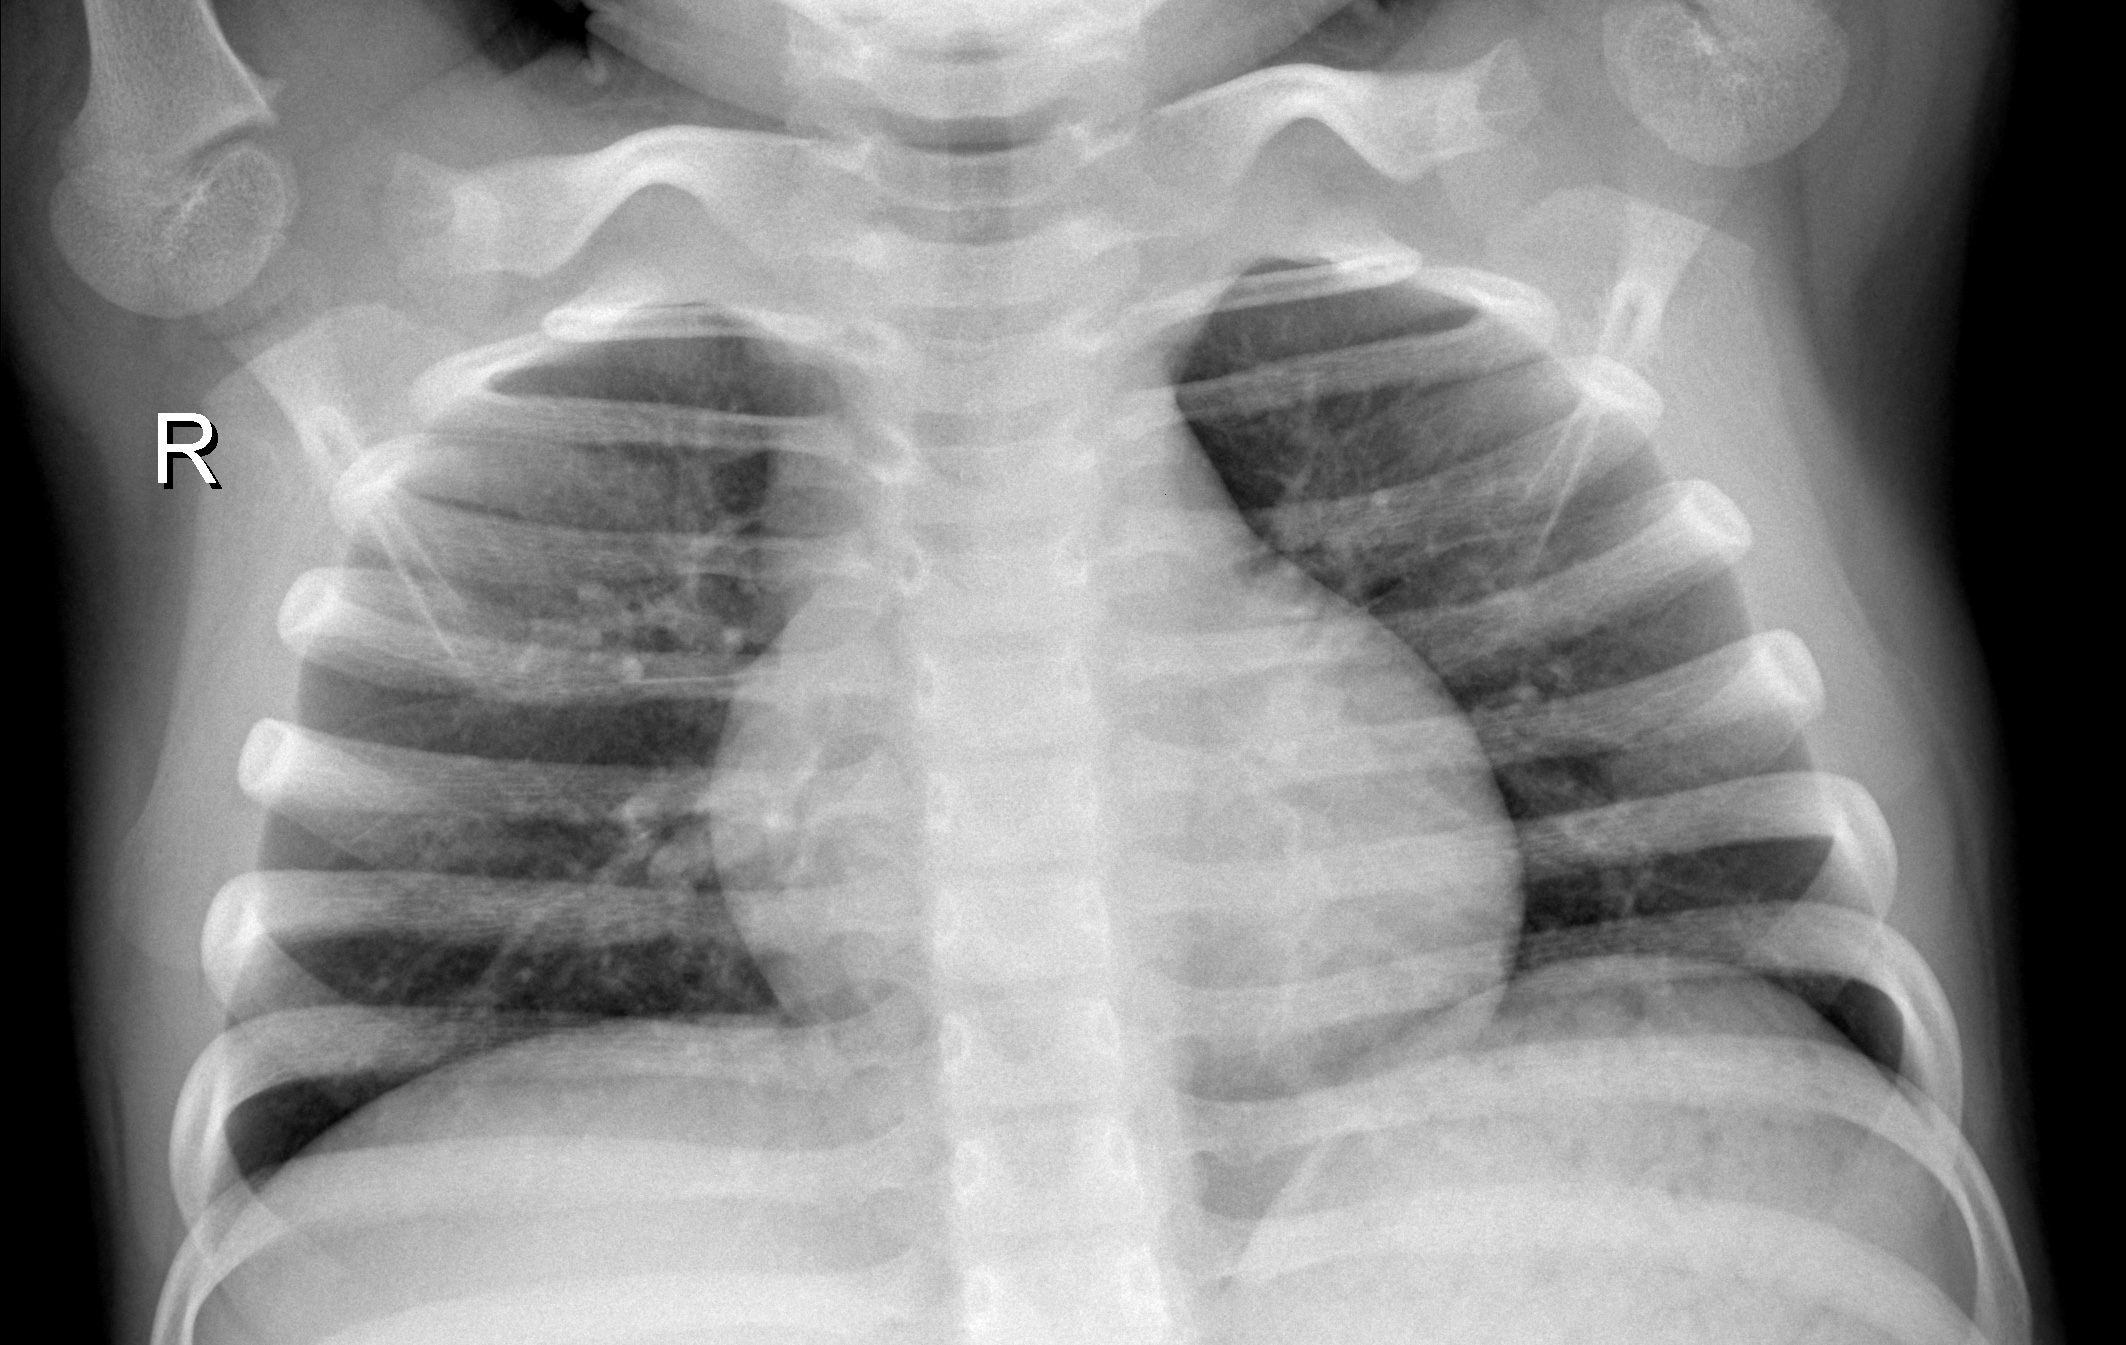
Diagnosis: NORMAL